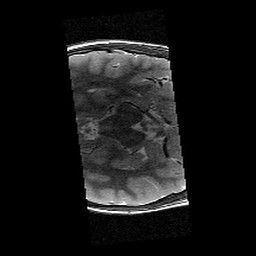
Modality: T2w
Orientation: axial
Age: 10
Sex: male
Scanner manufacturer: siemens
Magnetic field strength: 3 T
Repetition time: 9.23 s
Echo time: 0.067 s